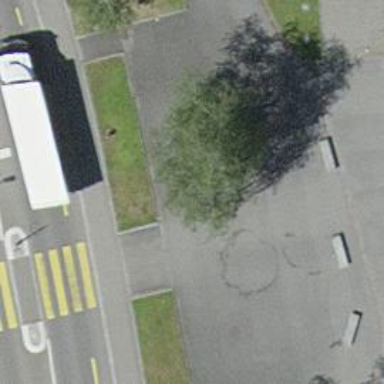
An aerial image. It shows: Brown bench.